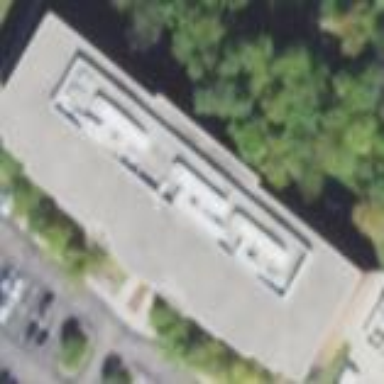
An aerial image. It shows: Office building.